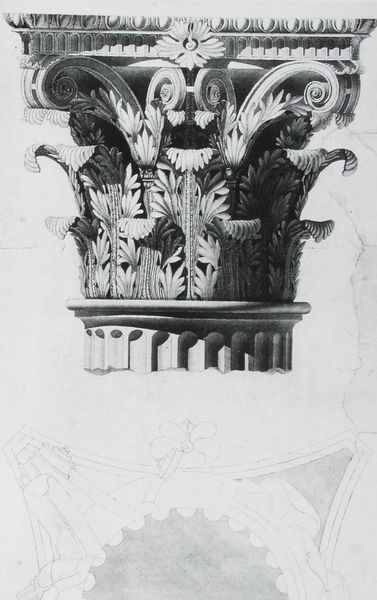
Titel: Siegestor in München, korinthisches Kapitell, Schnitt und Ansicht
Künstler: Friedrich von Gärtner
Standort: München
Institution: Architekturmuseum der Technischen Universität
Schlagwörter: blätter, schatten, weiß, ausschnitt, blume, blumen, grau, licht, schmuck, schwarz, skizze, säule, zeichnung, blüte, muster, ornament, architektur, federn, sockel, stein, blatt, pflanze, rund, kanneliert, papier, ansicht, bogen, studie, grafik, graphik, detail, floral, ornamente, foto, photographie, komposit, antike, druck, schnitt, schwarz weiß, radierung, stich, gebogen, entwurf, kapitelle, kapitell, photo, fries, voluten, knospe, antik, rollen, blattwerk, konstruktion, plan, volute, schnecke, korinthisch, kupferstich, schaft, riß, querschnitt, spirale, gerollt, eierstab, gebälk, akanthus, perlstab, aufriss, korintisch, arkantus, architraph, kannelur, akanthus blätter, akkantus